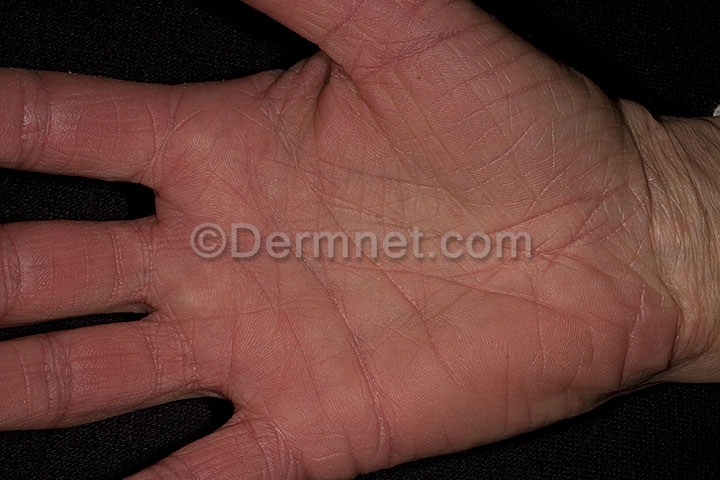
Disease: Eczema Photos